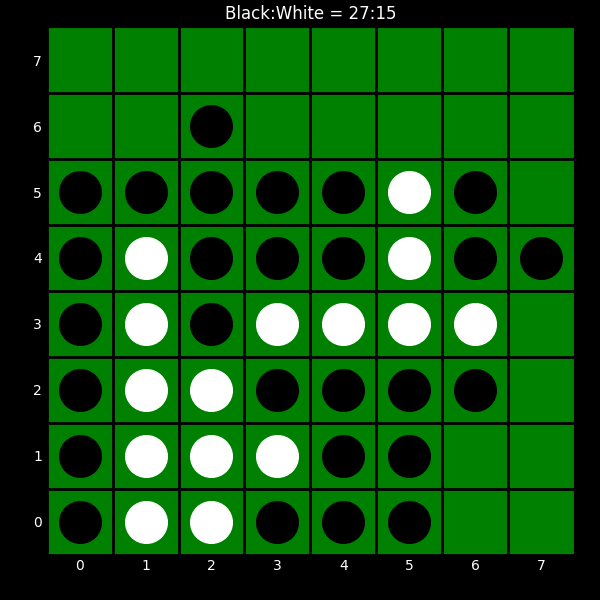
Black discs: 27
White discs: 15